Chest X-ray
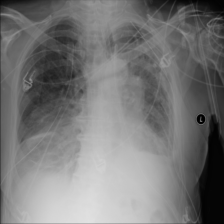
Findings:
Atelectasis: positive
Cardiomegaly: negative
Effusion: positive
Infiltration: negative
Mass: negative
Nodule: negative
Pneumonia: positive
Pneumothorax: negative
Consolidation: negative
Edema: negative
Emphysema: negative
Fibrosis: negative
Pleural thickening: negative
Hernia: negative